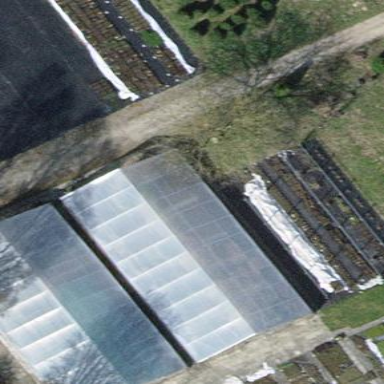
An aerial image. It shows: Greenhouse.